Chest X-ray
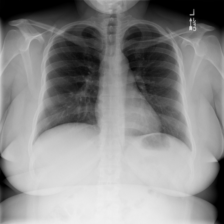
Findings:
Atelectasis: negative
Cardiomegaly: negative
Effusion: negative
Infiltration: negative
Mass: negative
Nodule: negative
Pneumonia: negative
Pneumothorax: negative
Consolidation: negative
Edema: negative
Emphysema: negative
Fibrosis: negative
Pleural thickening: negative
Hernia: negative